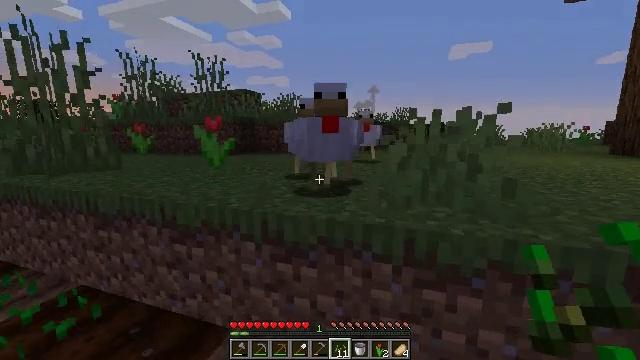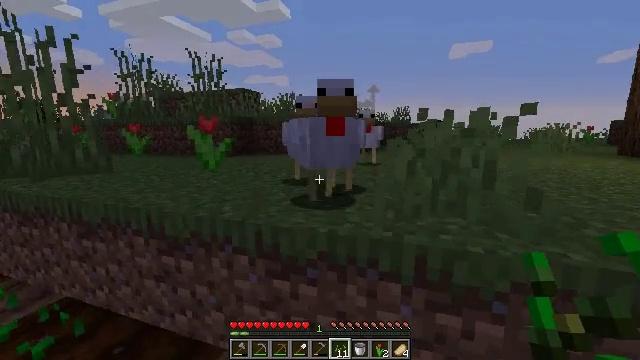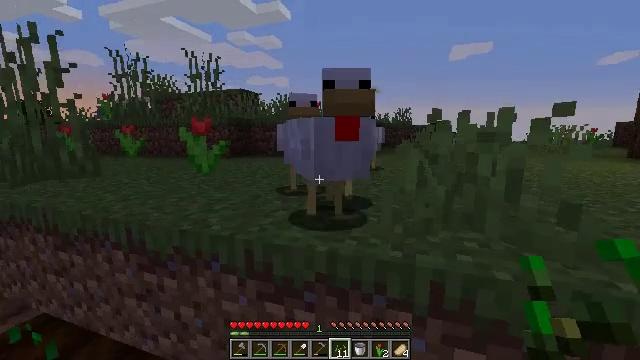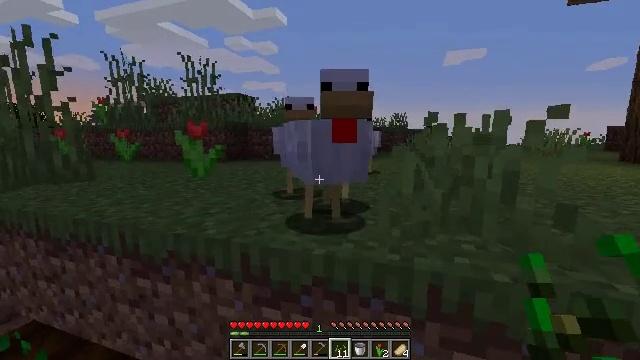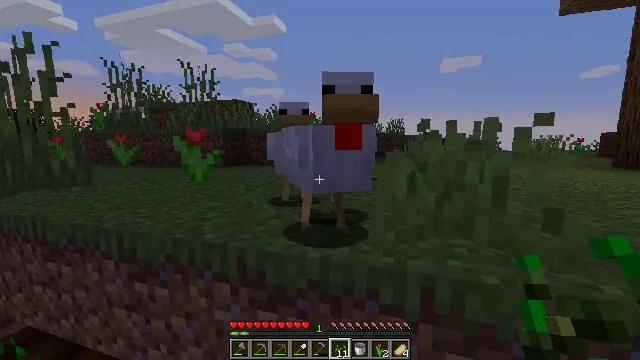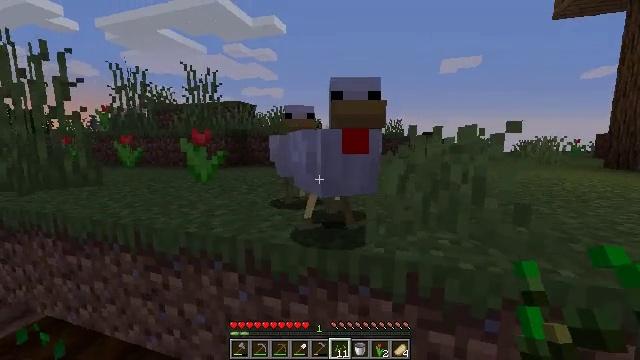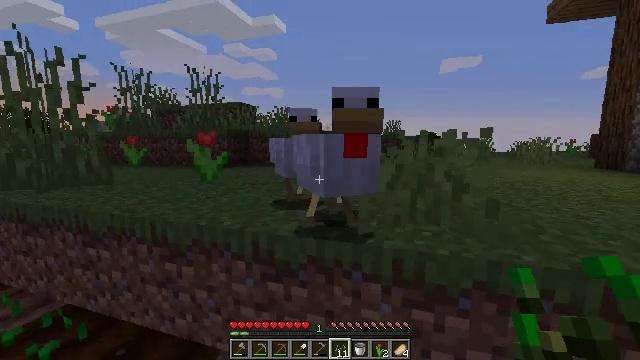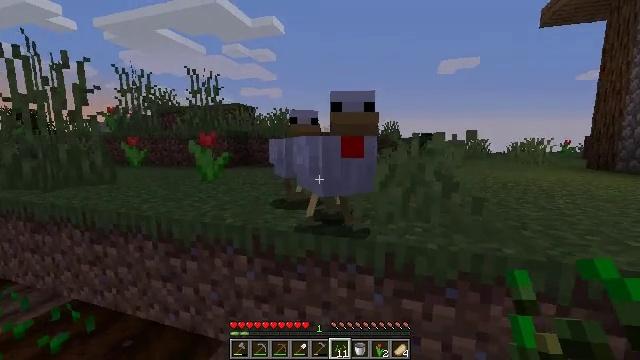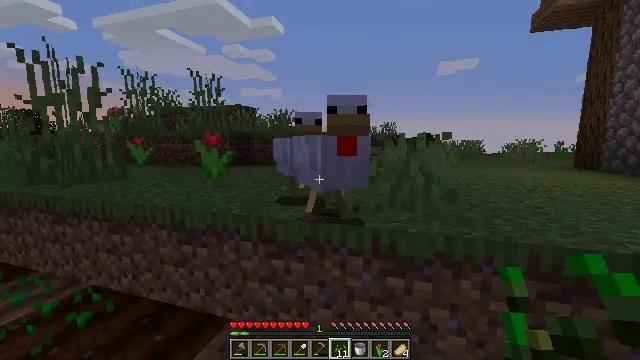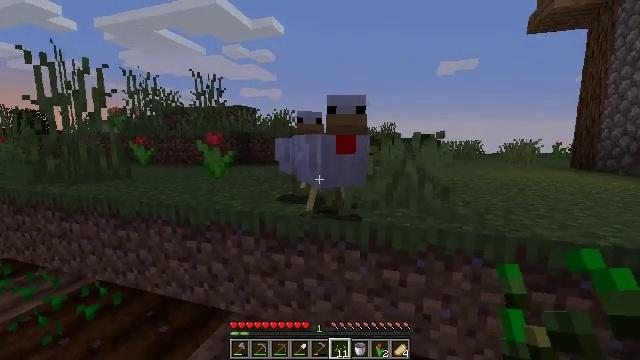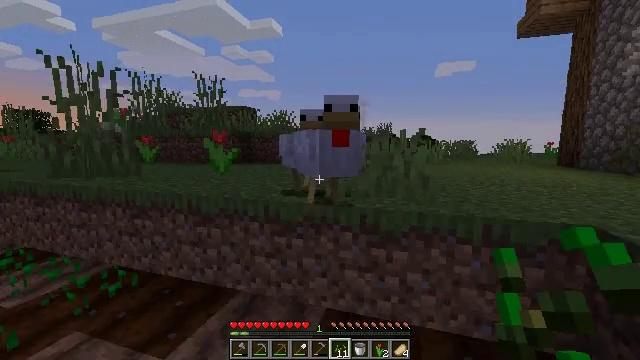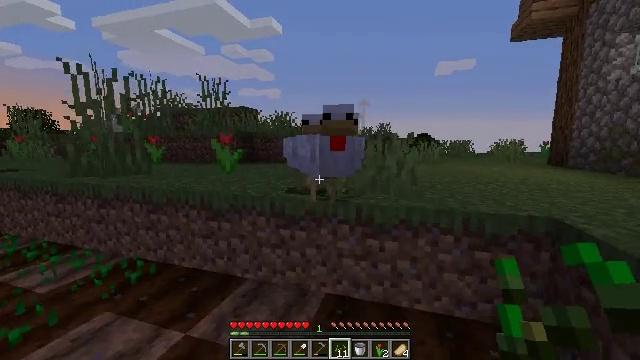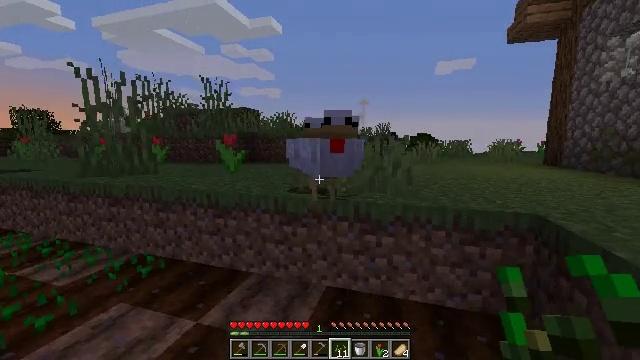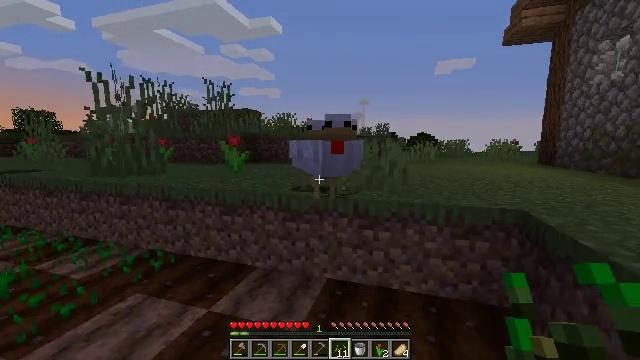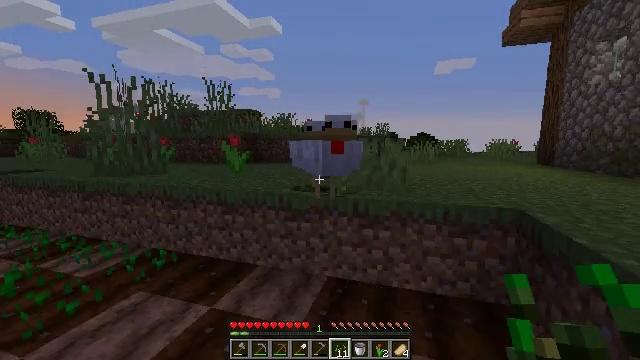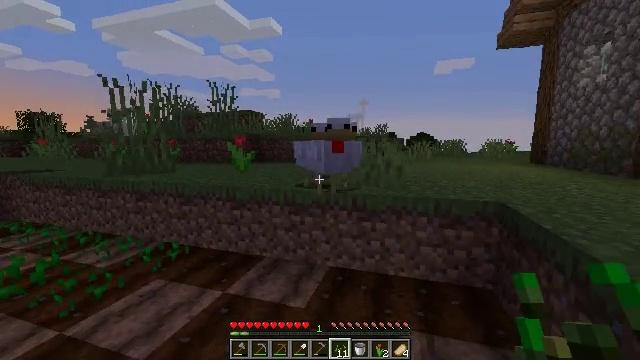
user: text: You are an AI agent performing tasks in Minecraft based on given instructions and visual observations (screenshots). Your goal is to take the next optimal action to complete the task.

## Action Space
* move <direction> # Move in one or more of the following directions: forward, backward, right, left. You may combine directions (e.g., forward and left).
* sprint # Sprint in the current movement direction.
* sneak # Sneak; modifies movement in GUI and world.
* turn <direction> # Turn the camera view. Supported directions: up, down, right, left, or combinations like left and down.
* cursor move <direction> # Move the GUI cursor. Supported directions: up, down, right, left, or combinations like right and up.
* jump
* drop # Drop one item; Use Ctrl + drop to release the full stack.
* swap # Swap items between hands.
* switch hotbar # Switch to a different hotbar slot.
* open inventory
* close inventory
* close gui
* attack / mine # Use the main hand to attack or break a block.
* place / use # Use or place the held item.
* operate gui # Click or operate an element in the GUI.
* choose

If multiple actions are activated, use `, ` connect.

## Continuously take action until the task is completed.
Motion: motion action
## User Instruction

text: Collect oak stairs from a structure.
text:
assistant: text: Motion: move forward
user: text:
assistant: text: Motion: no_op
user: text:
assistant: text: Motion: move back
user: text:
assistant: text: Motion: move back, turn up
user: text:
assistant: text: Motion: move back
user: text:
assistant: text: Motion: move back
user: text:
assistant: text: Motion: move back
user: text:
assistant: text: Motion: move back
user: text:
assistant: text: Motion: move back
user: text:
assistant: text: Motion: move back
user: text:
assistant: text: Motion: move back
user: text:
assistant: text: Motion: move back
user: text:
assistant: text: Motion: move back
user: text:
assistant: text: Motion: move back
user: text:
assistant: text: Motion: move back
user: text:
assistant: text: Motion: move back
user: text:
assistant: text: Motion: move back
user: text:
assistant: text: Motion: move back
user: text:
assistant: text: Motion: move back
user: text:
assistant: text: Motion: move back
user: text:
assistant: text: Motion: move back
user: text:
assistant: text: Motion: move back
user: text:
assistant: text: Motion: move back
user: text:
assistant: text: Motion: move back
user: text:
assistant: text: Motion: move back
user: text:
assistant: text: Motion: move back
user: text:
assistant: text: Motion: move back
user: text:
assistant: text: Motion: move back
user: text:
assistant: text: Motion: move back
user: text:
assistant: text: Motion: move back